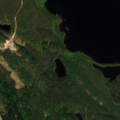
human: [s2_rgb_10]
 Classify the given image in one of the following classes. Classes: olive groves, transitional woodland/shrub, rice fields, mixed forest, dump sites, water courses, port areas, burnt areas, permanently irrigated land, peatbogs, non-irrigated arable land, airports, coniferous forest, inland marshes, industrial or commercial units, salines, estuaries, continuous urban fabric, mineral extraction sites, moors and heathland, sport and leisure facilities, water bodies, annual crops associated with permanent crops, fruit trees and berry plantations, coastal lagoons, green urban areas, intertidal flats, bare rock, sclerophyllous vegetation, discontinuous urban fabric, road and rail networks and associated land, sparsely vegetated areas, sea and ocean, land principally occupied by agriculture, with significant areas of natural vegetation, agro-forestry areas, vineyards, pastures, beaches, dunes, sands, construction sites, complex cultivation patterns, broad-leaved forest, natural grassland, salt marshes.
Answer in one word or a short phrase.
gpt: coniferous forest, mixed forest, water bodies